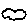
Label: cloud